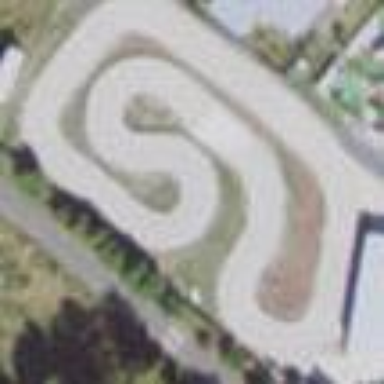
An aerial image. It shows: Raceway for motor karting enthusiasts.